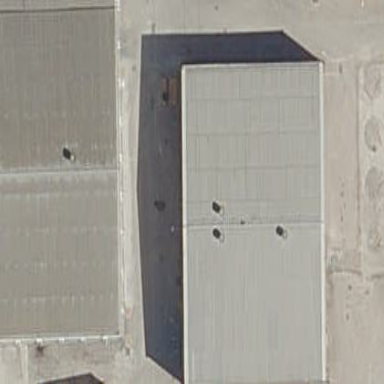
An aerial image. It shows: Industrial building.